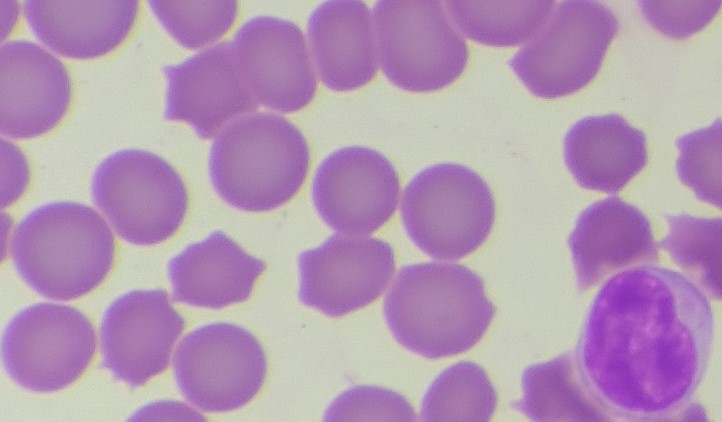
White blood cell type: Lymphocyte